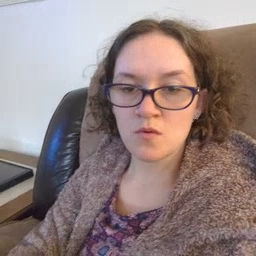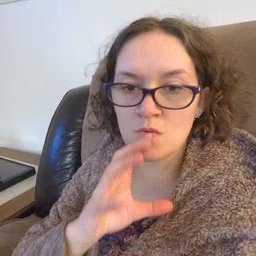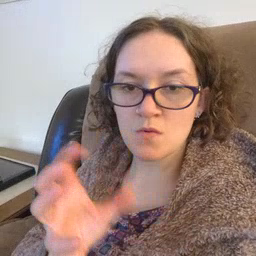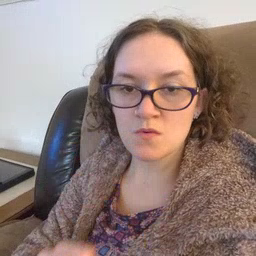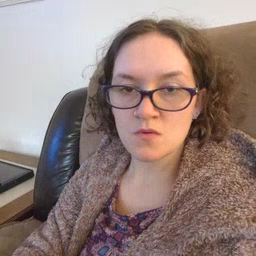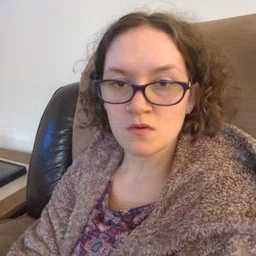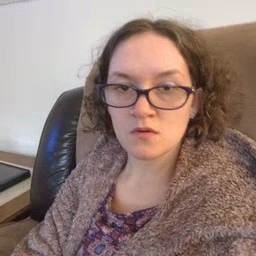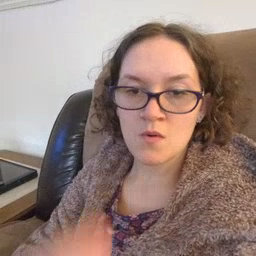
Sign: old